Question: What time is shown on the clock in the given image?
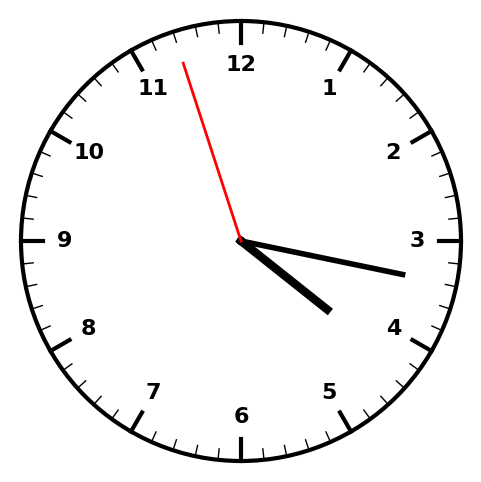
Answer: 04:16:57